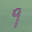
Label: 9